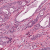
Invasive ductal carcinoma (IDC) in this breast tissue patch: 0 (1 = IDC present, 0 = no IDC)